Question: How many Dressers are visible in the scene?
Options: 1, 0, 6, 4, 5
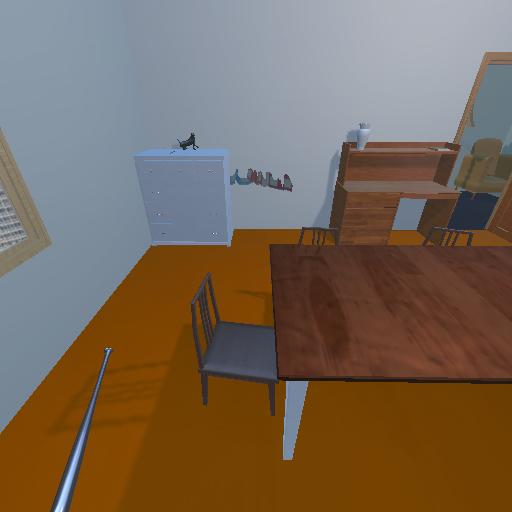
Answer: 1